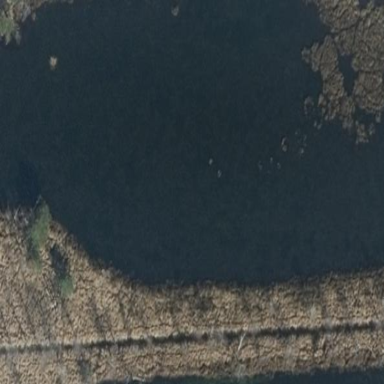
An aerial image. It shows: Peaceful pond surrounded by nature.